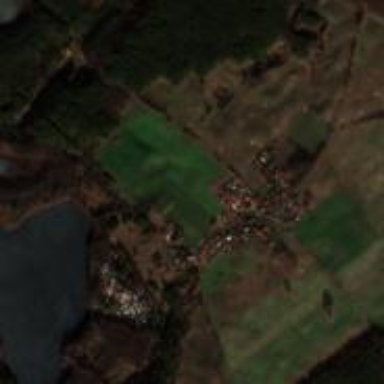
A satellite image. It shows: Small hamlet.